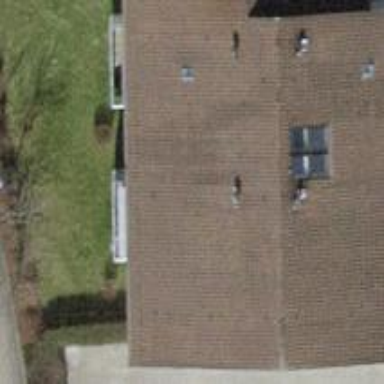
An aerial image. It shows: Building with tiled roof.